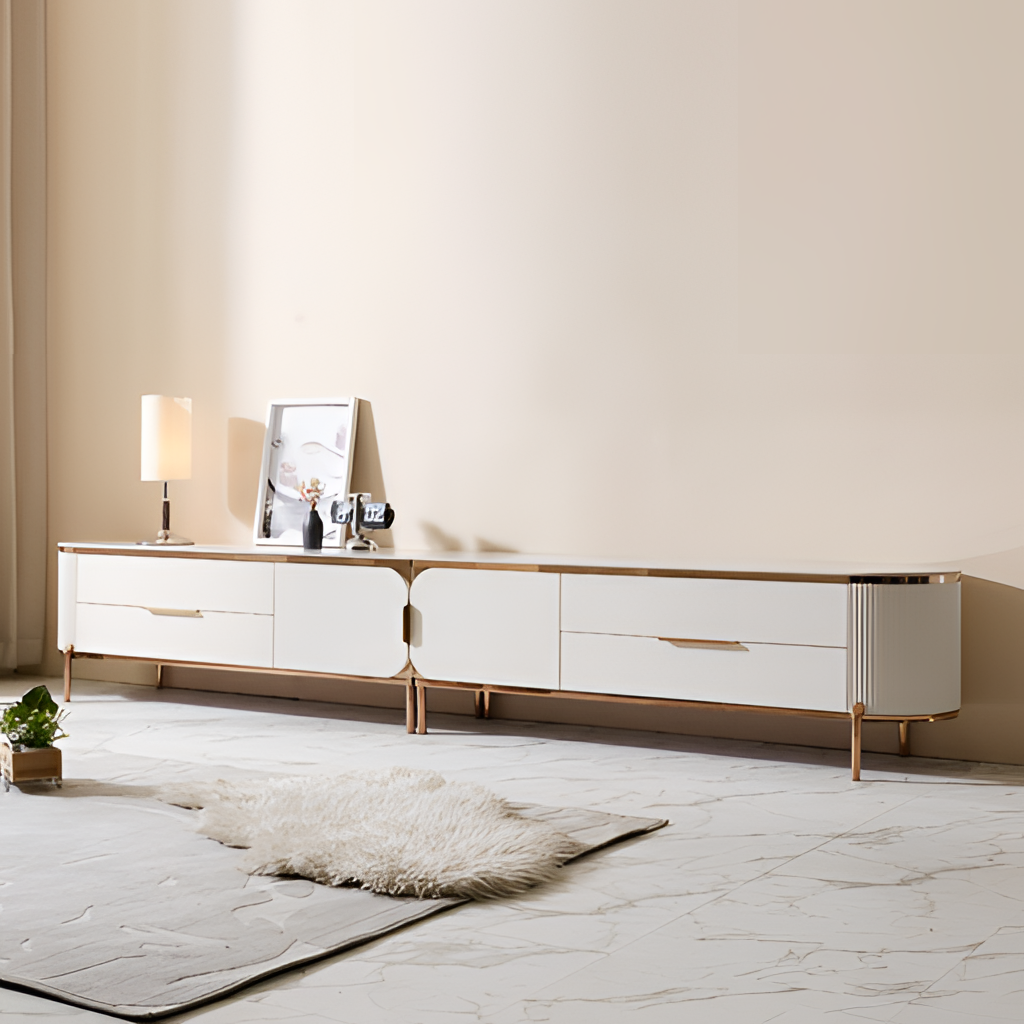
white wood dresser, living room, contemporary, white tile flooring, with mosaic pattern, paint wallpaper, with solid pattern